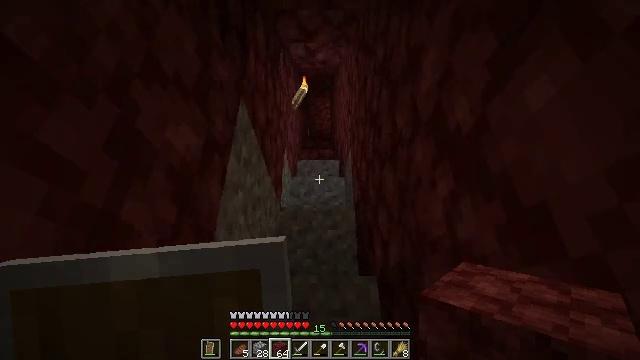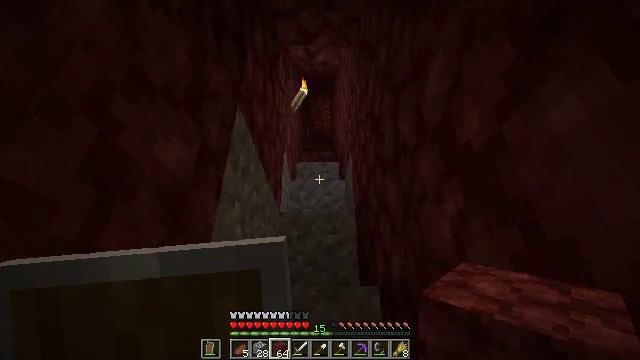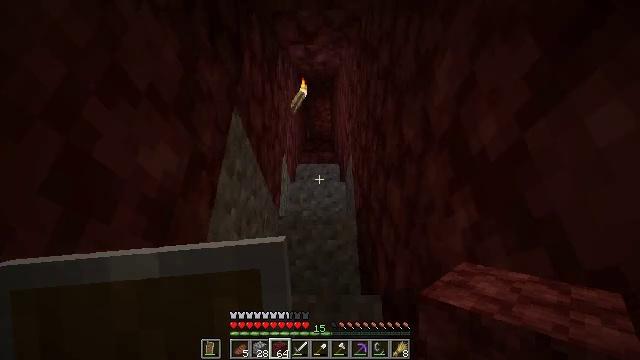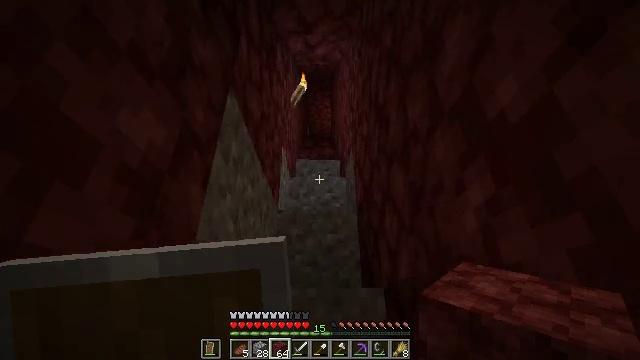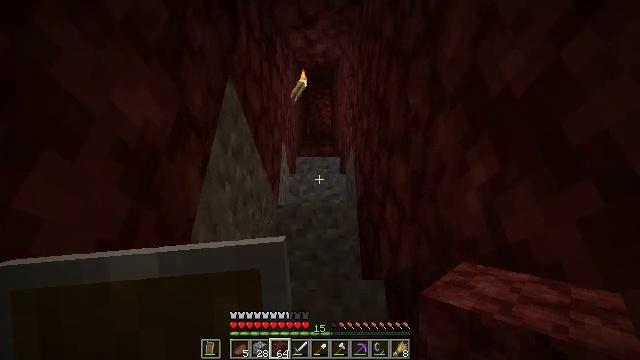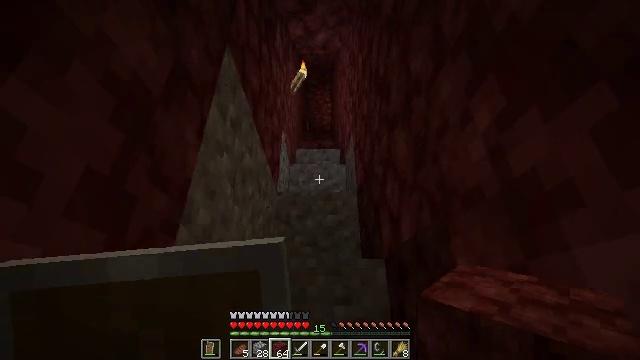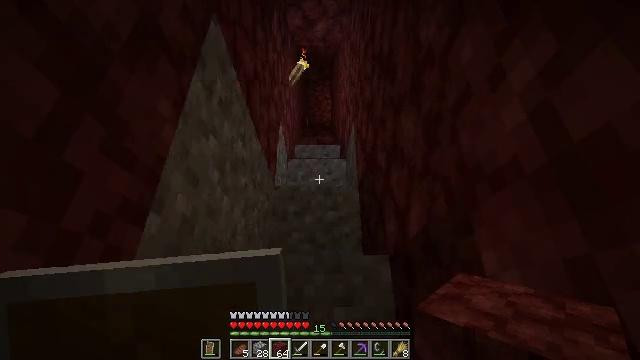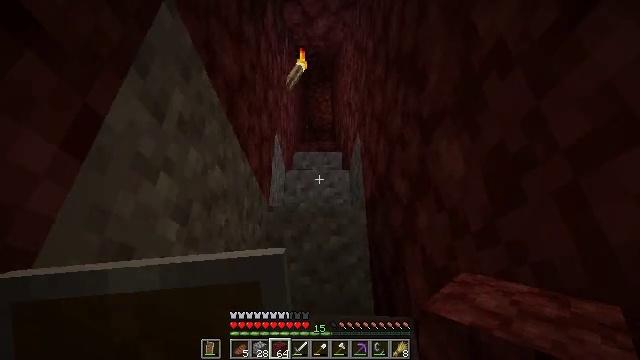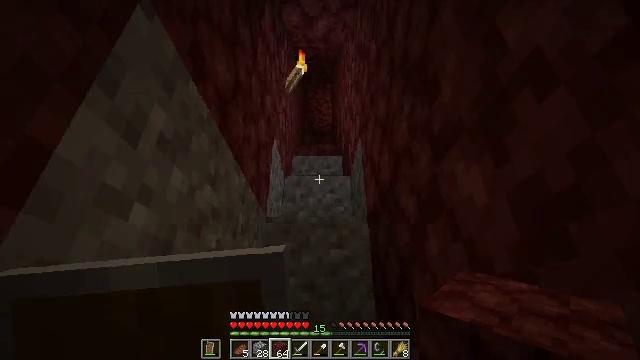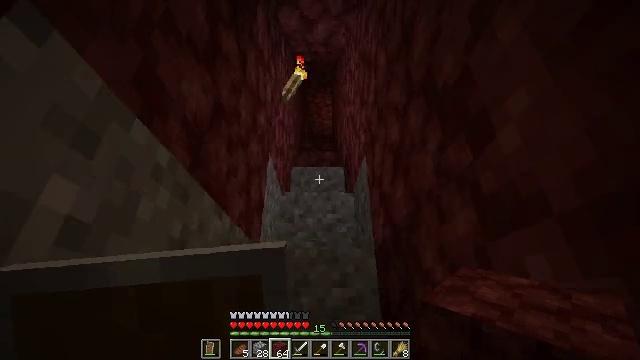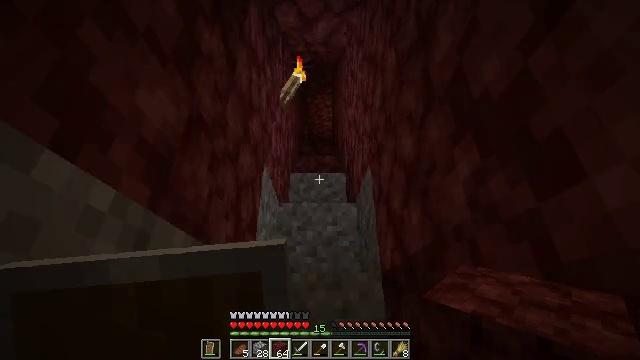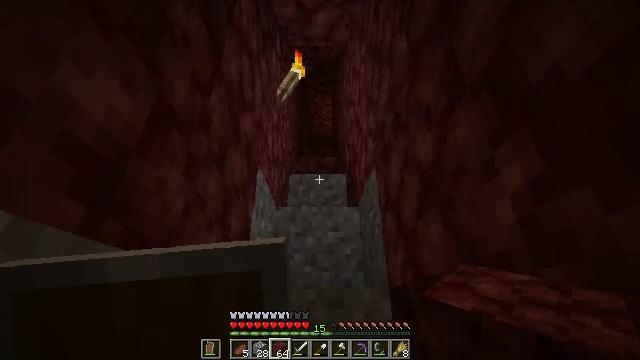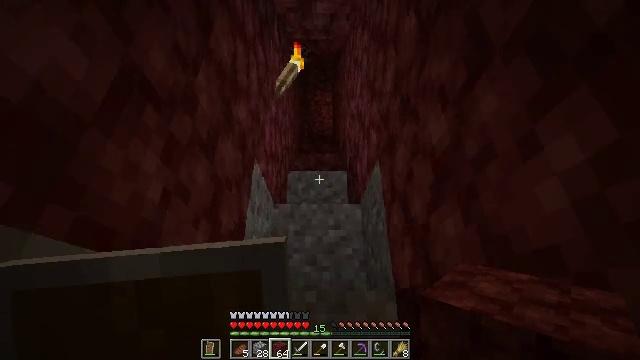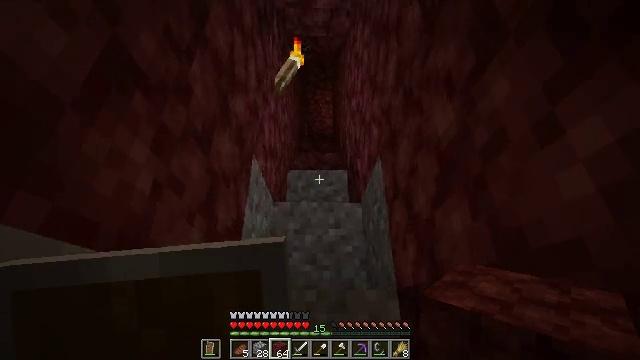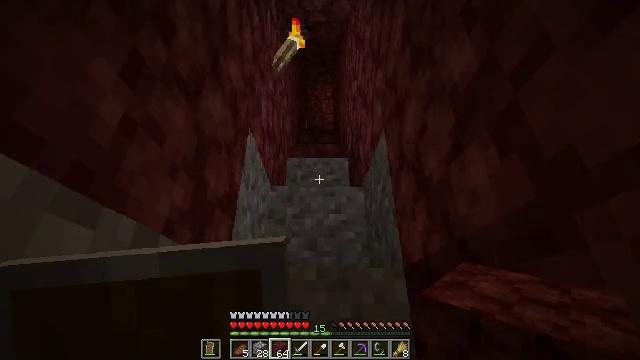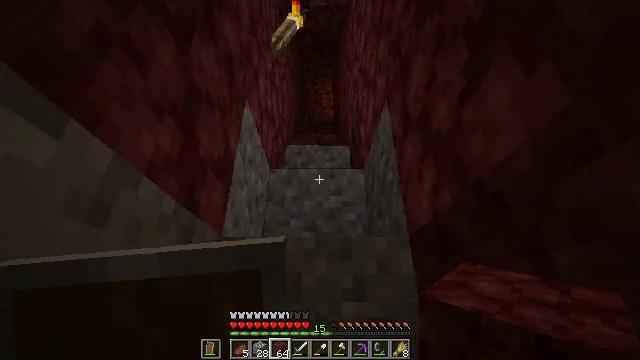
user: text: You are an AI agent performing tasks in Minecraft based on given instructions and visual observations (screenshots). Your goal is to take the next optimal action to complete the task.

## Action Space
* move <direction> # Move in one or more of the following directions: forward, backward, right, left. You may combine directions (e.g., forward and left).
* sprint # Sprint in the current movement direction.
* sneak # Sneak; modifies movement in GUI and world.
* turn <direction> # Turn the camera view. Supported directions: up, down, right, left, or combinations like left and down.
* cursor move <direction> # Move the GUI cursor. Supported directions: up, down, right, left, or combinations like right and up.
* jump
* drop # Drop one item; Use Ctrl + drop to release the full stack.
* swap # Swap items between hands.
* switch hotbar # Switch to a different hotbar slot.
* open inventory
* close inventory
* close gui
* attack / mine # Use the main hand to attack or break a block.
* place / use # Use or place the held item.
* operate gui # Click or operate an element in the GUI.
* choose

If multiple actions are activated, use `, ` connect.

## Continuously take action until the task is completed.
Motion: motion action
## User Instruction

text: craft item air
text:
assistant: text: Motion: move forward, jump
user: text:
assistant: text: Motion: move forward, jump
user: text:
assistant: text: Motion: move forward, jump
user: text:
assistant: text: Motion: move forward, jump
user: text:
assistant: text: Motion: move forward, jump
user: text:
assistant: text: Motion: move forward, jump
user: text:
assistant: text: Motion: move forward, jump
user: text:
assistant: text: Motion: move forward, jump
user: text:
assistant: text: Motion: move forward, jump
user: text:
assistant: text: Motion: move forward, jump
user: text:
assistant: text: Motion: move forward, jump
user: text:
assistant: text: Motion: move forward, jump
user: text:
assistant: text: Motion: move forward, jump
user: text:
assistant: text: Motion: move forward, jump
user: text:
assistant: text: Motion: move forward, jump
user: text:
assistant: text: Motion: move forward, jump
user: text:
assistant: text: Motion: move forward, jump
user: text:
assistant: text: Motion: move forward, jump
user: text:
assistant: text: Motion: move forward, jump
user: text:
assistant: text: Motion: move forward, jump
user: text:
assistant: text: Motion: move forward, jump
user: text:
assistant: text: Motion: move forward, jump
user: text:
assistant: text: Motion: move forward, jump
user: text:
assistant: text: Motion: move forward, jump
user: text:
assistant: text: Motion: move forward, jump
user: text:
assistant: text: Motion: move forward, jump
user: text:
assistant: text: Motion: move forward, jump
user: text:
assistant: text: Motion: move forward, jump
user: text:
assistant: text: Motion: move forward, jump
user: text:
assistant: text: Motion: move forward, jump